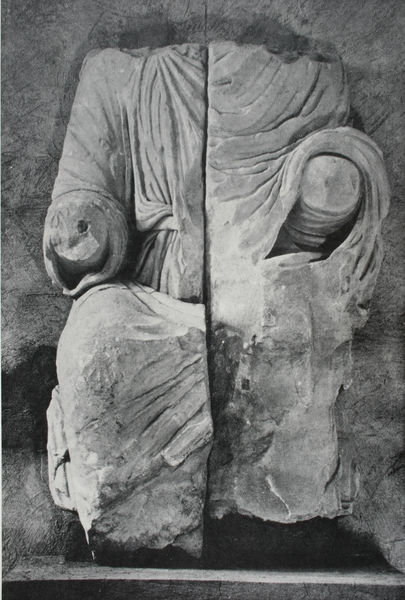
Titel: Torso der Kaiserstatue Friedrichs II - Skulptur für die Brückentoranlage von Capua
Standort: Capua
Institution: Museo Campano
Schlagwörter: kopf, mann, umhang, weiß, sitzen, brust, grau, marmor, mitte, schwarz, hochformat, arm, arme, falten, mensch, sockel, stein, steine, hände, figur, gewand, sitzend, en face, skulptur, statue, beine, sprung, zwei, falte, faltenwurf, plastik, knie, gespalten, foto, fotografie, photographie, stümpfe, hälften, antike, torso, knien, sitzfigur, rom, photo, fragment, kaputt, antik, toga, griechisch, griechenland, zerstört, hochkant, gips, tunika, kopflos, halbiert, römisch, mamor, rumpf, zerfallen, abguss, skulpur, unvollständig, ohne kopf, gewandt, fehlen, handlos, gesprungen, zerschlagen, amputiert, armlos, armstümpfe, agraffe, amputation, gemeiselt, ohne arme, fehlt, ohne hände, keine hände, 150, unpassend, quadeskulptur